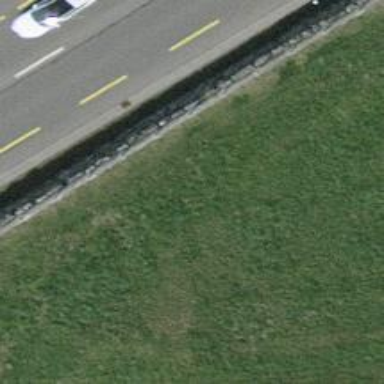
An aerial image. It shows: Retaining wall.